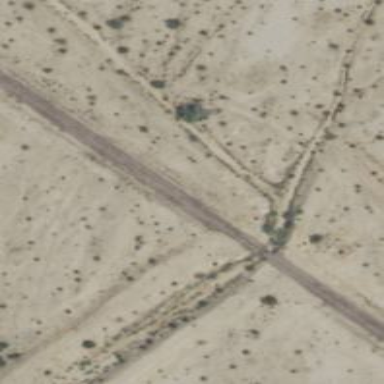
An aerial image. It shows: Abandoned railway bridge.